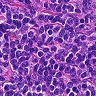
Metastatic tissue present: no